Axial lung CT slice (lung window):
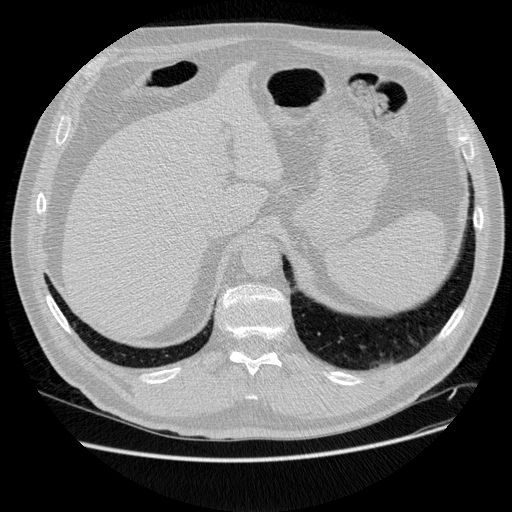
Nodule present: no